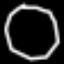
Label: octagon